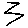
Label: zigzag